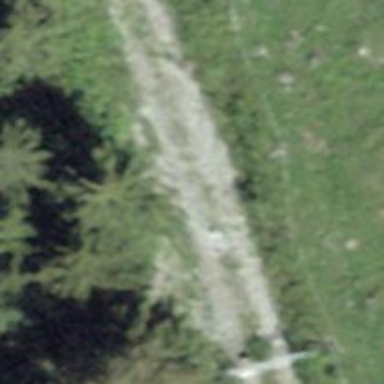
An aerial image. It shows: Asphalt track with grade 3 tracktype.